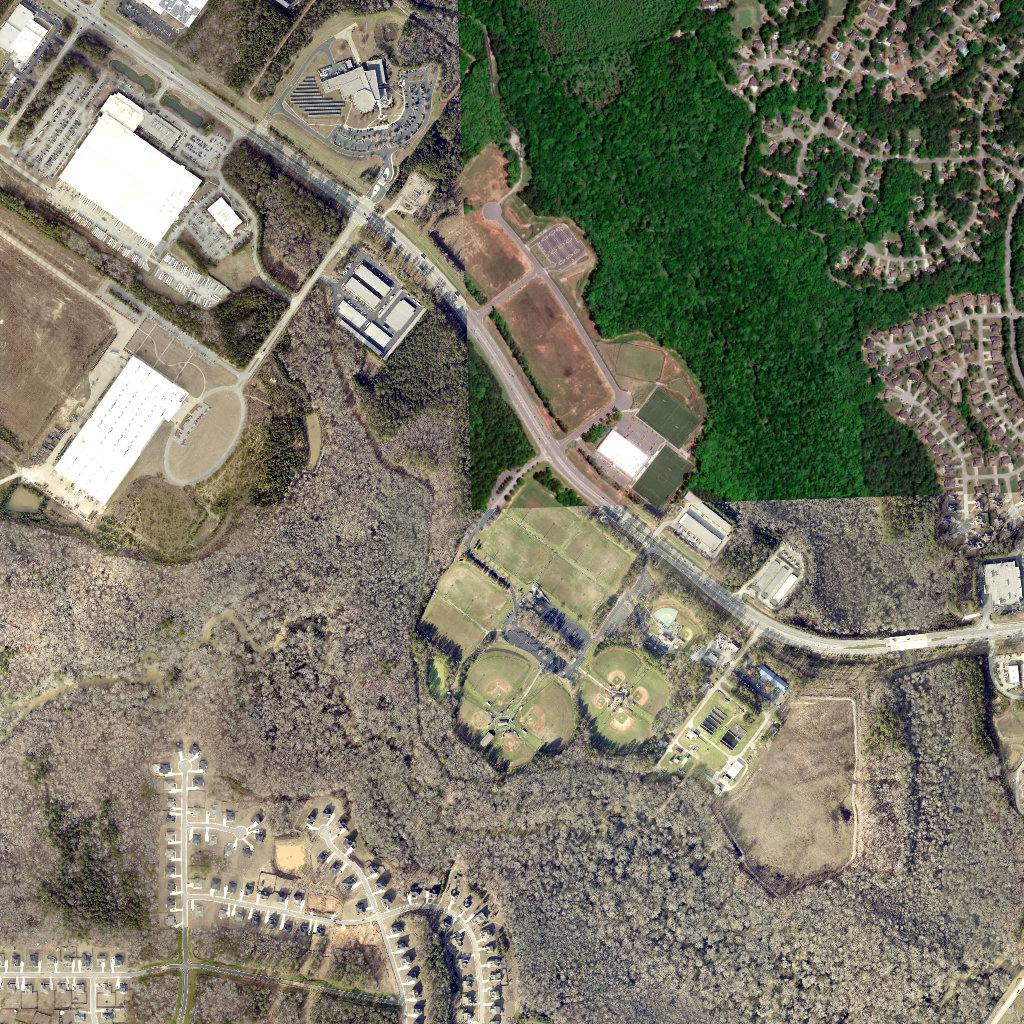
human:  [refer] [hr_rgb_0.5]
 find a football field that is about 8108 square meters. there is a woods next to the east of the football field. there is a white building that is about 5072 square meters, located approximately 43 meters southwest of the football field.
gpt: <box>[[62, 37, 68, 43, 0]]</box>

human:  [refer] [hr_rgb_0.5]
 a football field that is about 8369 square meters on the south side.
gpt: <box>[[61, 43, 67, 49, 0]]</box>